Interaction volume radius: 10 \u00c5
Interaction volume height: 15 \u00c5
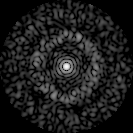
Disorder parameter: 0.8549